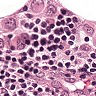
Metastatic tissue present: yes